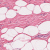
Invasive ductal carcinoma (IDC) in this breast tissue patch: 0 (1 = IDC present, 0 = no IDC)